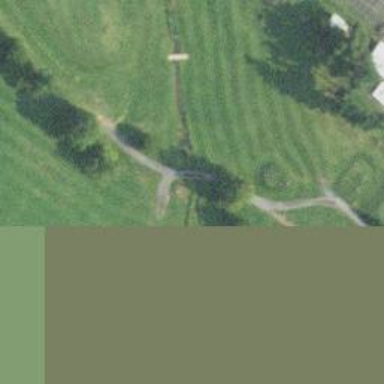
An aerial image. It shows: Footway that doubles as golf path.